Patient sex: M
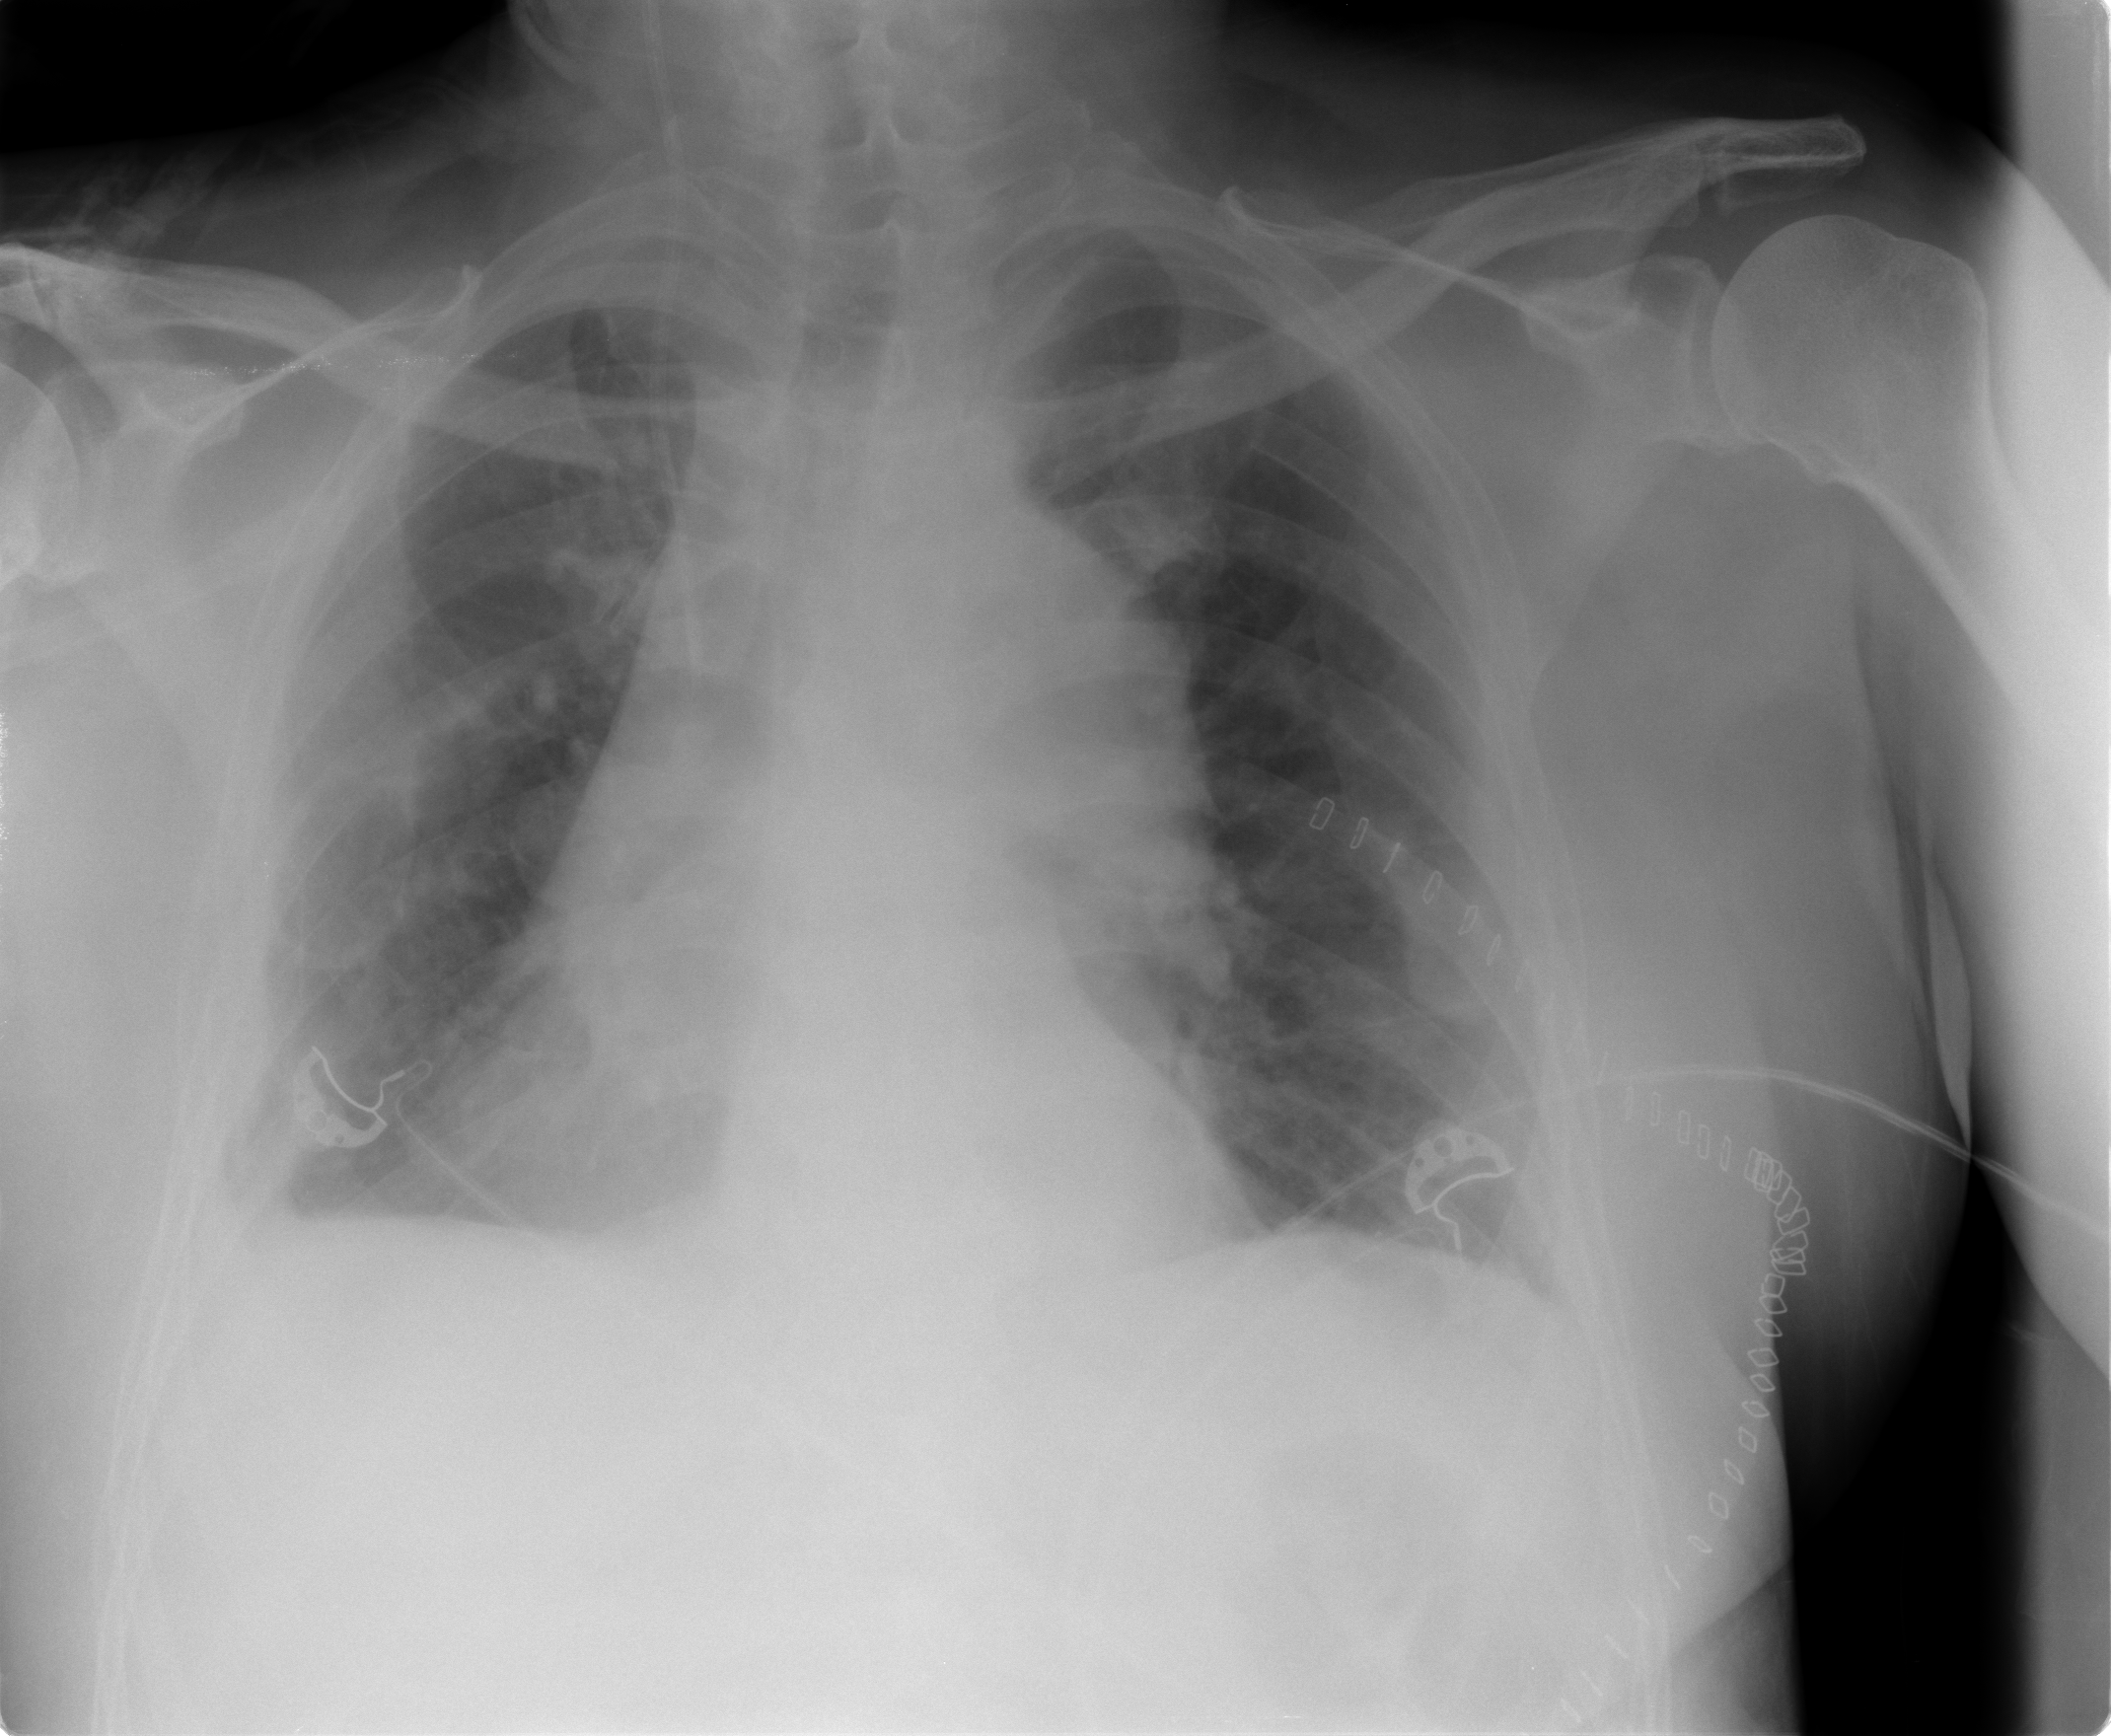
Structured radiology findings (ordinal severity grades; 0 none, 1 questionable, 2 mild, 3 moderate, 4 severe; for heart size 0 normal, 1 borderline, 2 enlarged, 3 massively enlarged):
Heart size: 2
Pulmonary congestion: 2
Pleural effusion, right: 2
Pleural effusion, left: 0
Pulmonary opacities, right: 2
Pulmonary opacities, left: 0
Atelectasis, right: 2
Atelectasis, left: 2